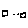
Label: square